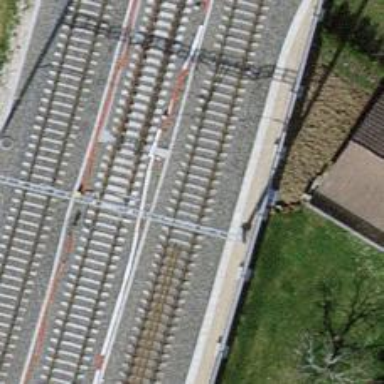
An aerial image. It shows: Railway switch.